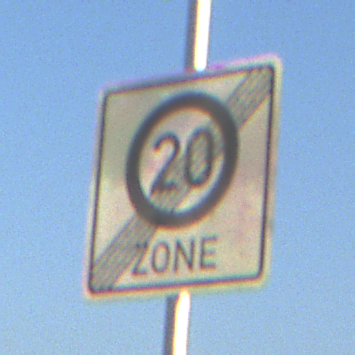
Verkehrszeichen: EndeZone20
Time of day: SunriseSunset
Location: Outdoor (Nature)
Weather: Clear
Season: NotSpecified
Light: Natural